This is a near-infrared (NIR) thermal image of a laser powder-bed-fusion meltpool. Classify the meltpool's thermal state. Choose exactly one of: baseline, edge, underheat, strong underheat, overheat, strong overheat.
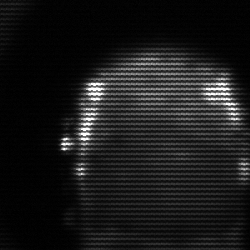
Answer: baseline